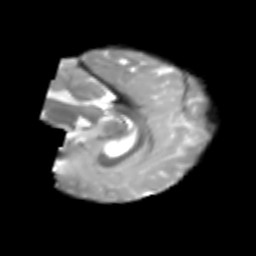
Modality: T2w
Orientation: sagittal
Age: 7
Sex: male
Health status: healthy